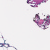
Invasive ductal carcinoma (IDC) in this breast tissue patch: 0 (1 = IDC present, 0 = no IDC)